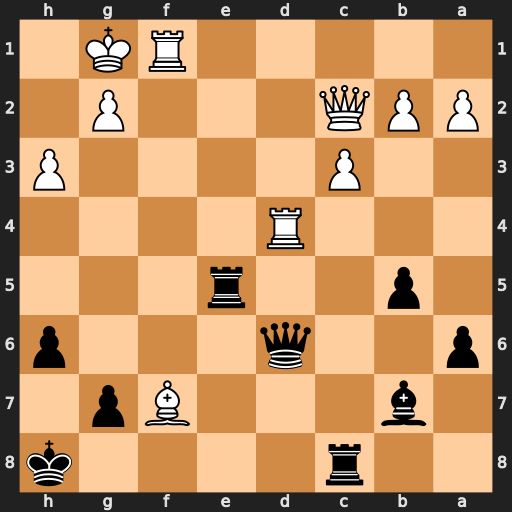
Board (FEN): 2r4k/1b3Bp1/p2q3p/1p2r3/3R4/2P4P/PPQ3P1/5RK1
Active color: b
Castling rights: -
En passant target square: -
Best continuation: Qxd4+ cxd4 Rxc2 dxe5 Rxg2+